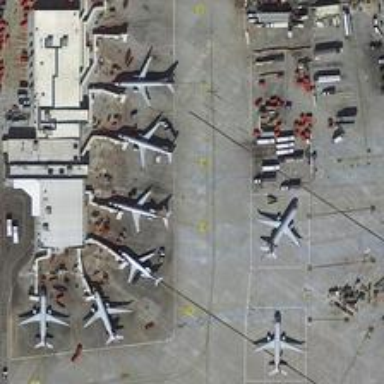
At almost every gate of terminal building, there is a airplane .